Question: How many ricochets will a ball launched from (1.0, 1.0) at 25° need to hit the target at (11.0, 9.0)? The ball reflects perfectly off the arena walls and mirror-obstacles.
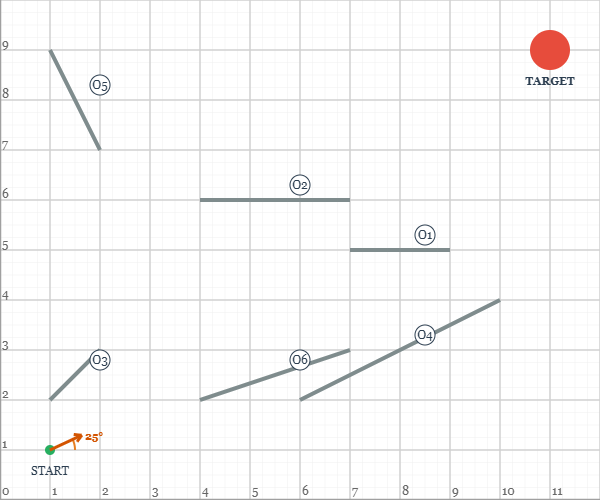
Answer: 10